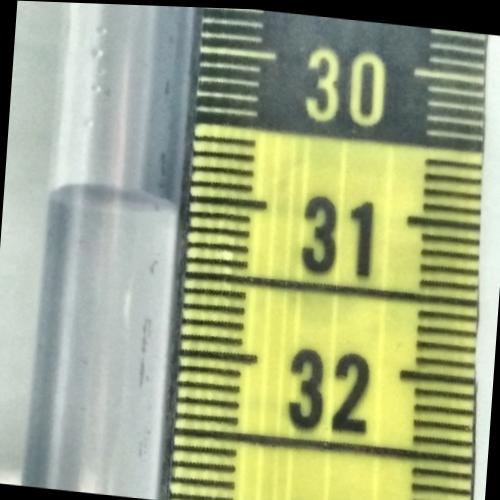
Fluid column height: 31.0 cm